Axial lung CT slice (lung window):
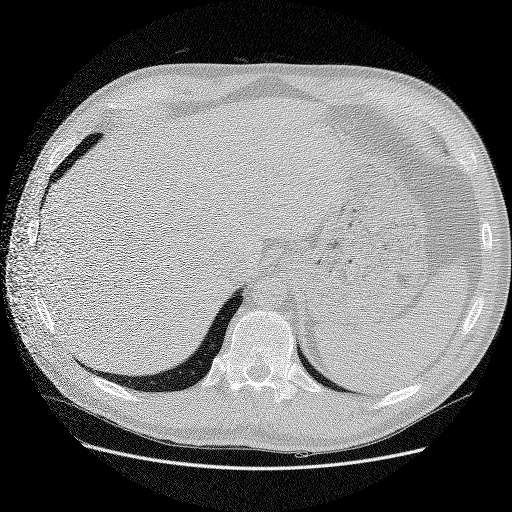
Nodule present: no